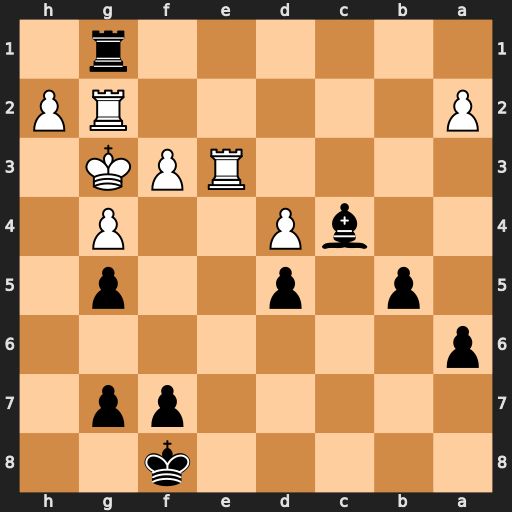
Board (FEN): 5k2/5pp1/p7/1p1p2p1/2bP2P1/4RPK1/P5RP/6r1
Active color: b
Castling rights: -
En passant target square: -
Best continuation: Rxg2+ Kxg2 b4 a4 b3 Re1 Bd3